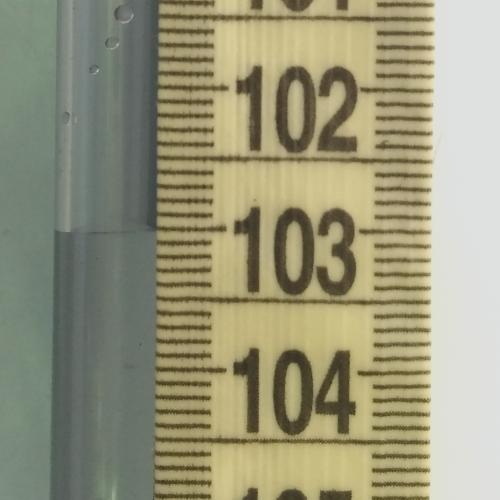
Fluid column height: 103.0 cm